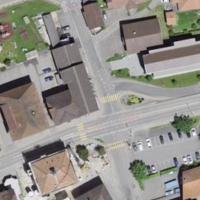
EUNIS habitat code: 54
Species observed at this site:
Sanicula europaea
Campanula glomerata